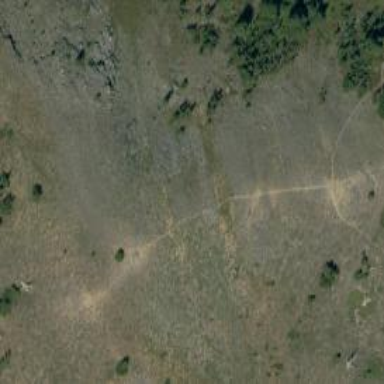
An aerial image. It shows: Path.